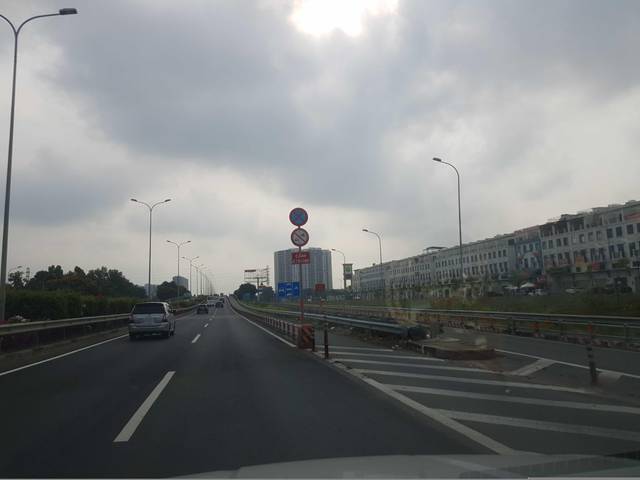
Region: Vietnam
Coordinates: 10.796, 106.777